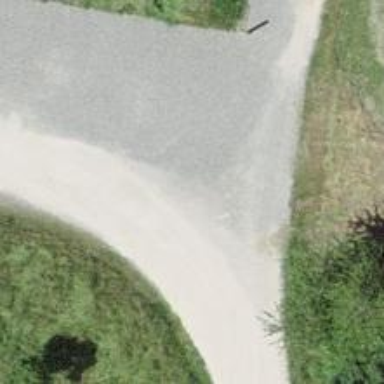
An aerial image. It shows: Agricultural track with gravel surface of grade3. Only agricultural vehicles are allowed on the road.